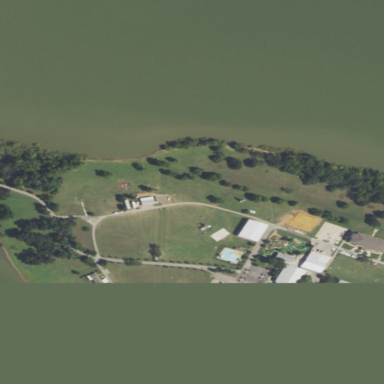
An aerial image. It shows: Events venue.